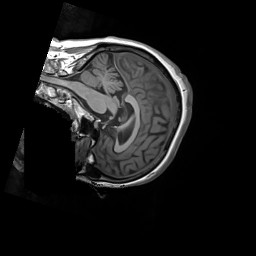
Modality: T1w
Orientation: sagittal
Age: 70
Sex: female
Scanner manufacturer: siemens
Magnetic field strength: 3 T
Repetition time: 1.55 s
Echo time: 0.00234 s